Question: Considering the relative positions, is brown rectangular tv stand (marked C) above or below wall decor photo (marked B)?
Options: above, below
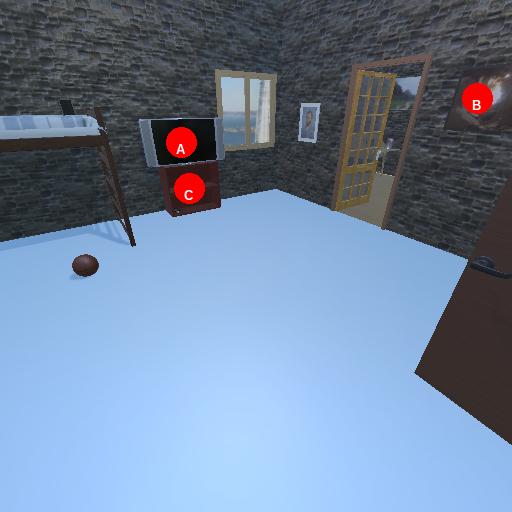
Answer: above